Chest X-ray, PA view. Patient: 53 years old, sex M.
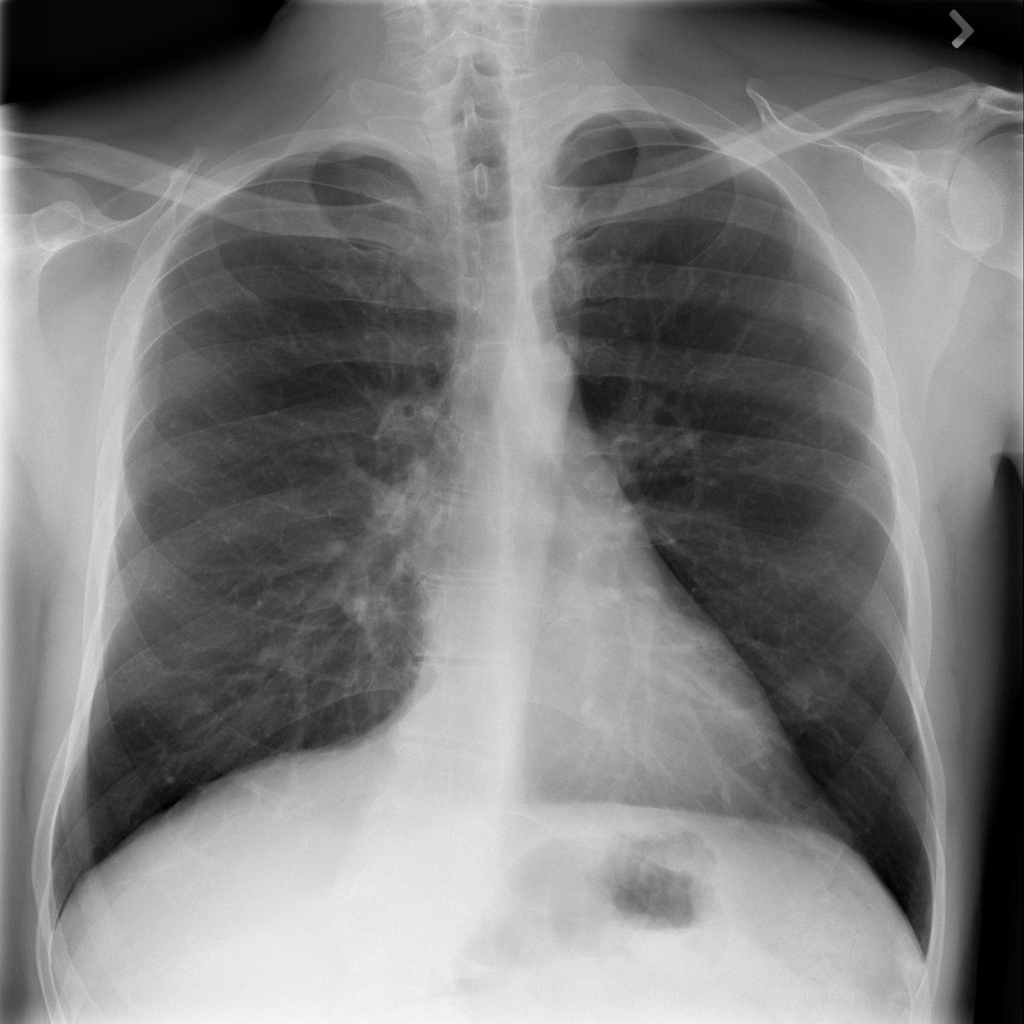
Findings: No Finding